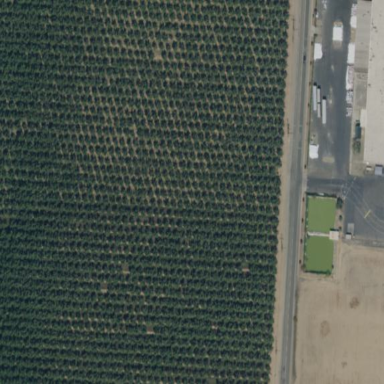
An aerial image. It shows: Orchard.